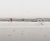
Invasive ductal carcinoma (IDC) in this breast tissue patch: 0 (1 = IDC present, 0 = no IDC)